Question: I have this code :
'''
<?php require_once('config.php'); ?>
<!DOCTYPE html>
<html>
<head>
<meta charset='utf-8'>
<title>test</title>
<meta name="description" content="test" />
</head>
<body>
<span>test</span>
</body>
</html>
'''
And config.php is simply
'''
<?php
?>
'''
Both files are encoded in utf-8 (meaning, in Notepad++, I chose "Encoding in UTF-8")
Now on Chrome, it seems that the page is not being rendered correctly. When I inspect the page, my code looks like :

As you see meta and title tags are going inside body element and I have double quotes...
I have been turning this over and over and I don't know why.
But I want all my files to be in UTF-8...
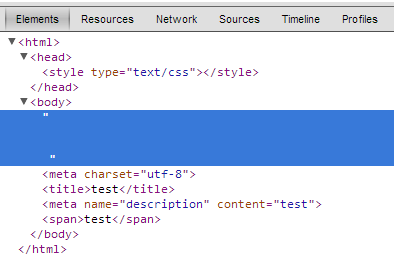
Answer: It seems to work when I use "Encoding in UTF-8 without BOM" in Notepad++. I will go with this then.